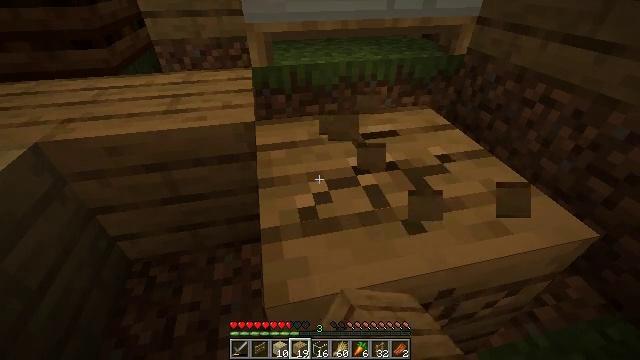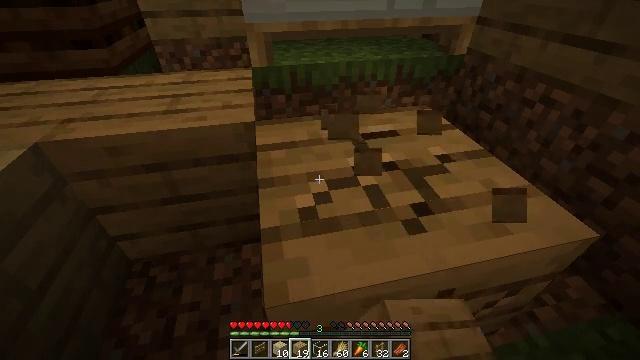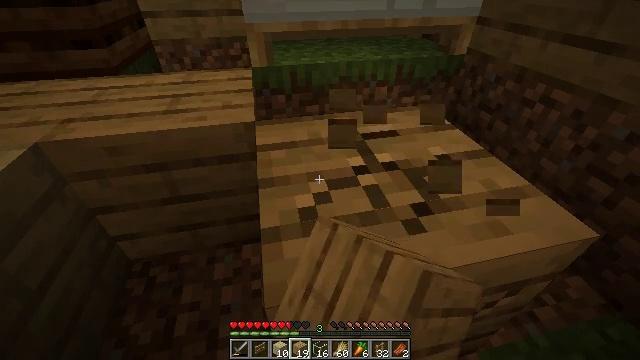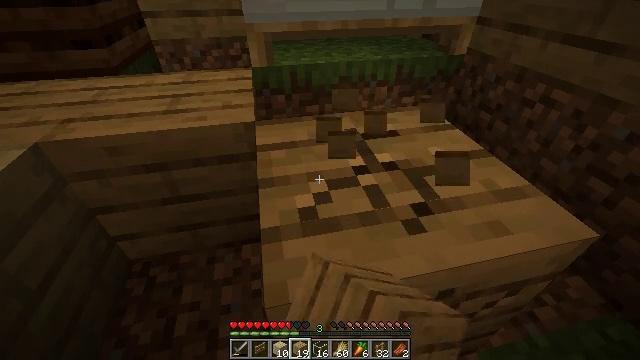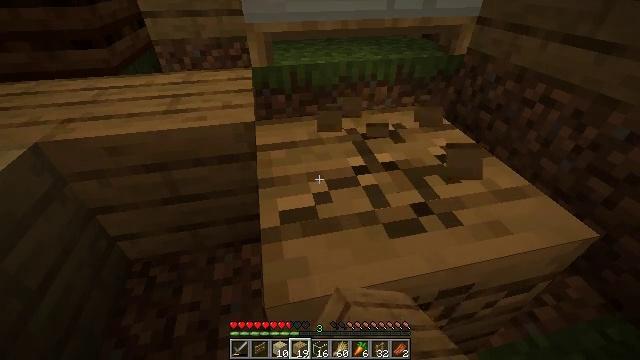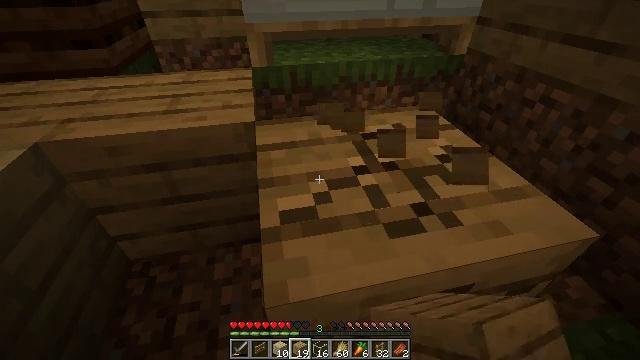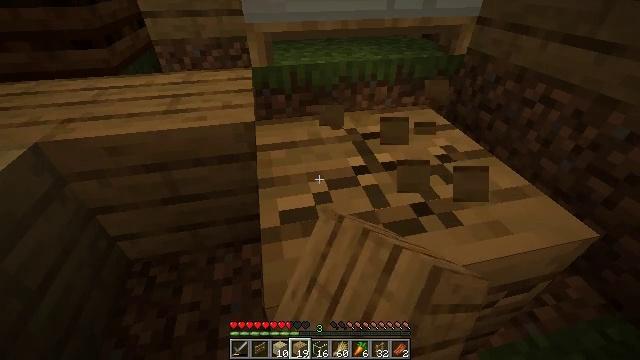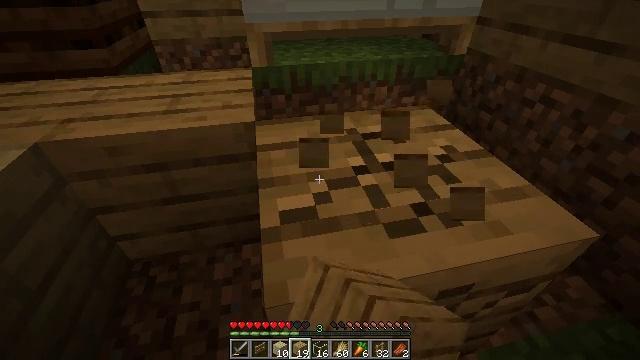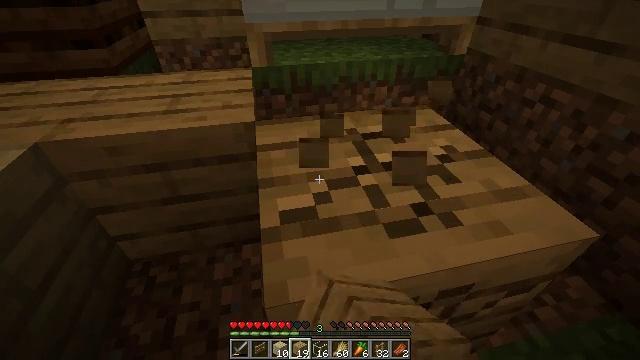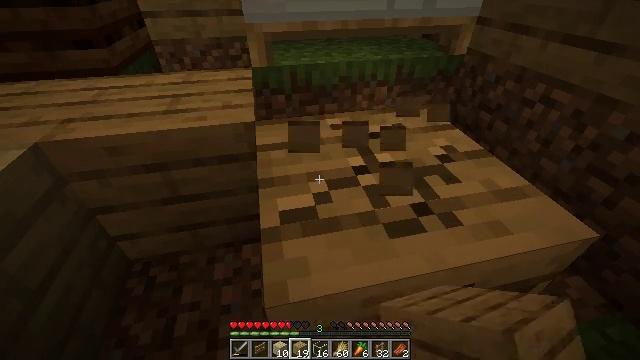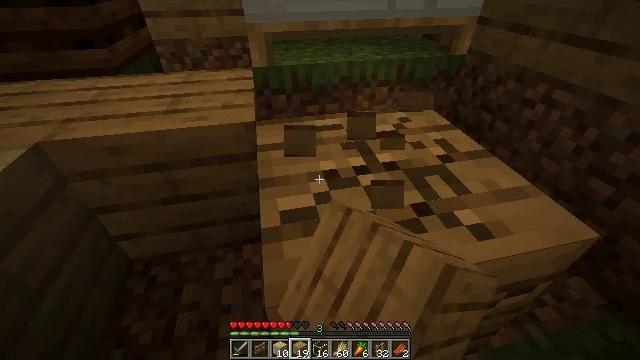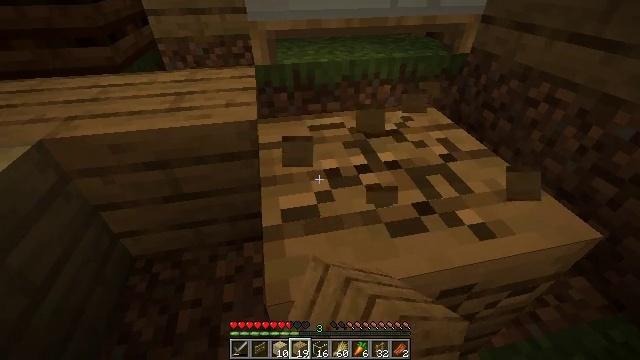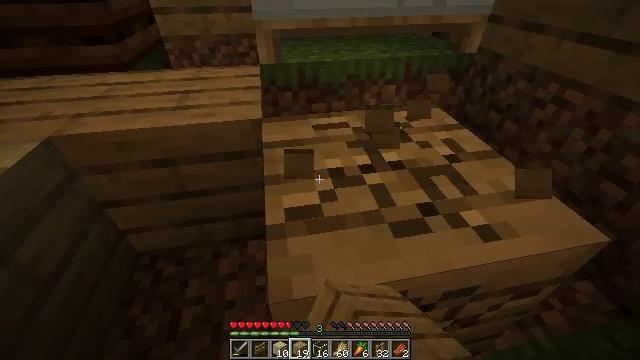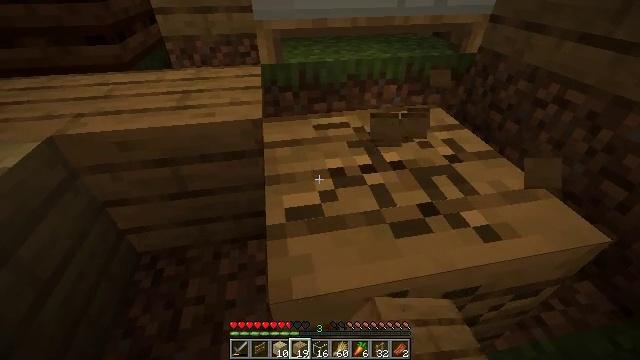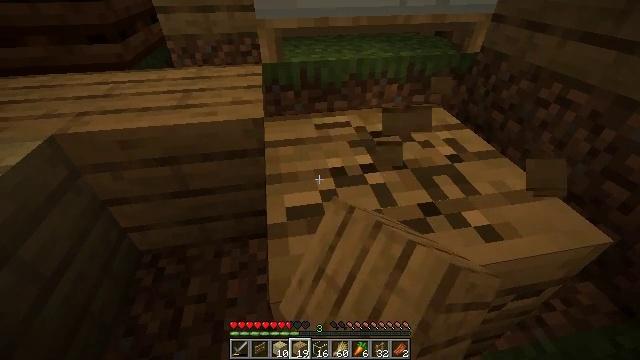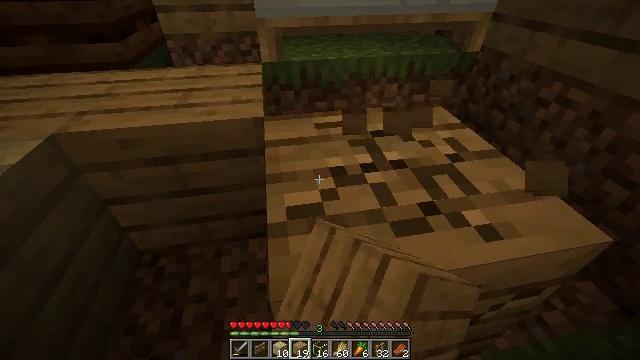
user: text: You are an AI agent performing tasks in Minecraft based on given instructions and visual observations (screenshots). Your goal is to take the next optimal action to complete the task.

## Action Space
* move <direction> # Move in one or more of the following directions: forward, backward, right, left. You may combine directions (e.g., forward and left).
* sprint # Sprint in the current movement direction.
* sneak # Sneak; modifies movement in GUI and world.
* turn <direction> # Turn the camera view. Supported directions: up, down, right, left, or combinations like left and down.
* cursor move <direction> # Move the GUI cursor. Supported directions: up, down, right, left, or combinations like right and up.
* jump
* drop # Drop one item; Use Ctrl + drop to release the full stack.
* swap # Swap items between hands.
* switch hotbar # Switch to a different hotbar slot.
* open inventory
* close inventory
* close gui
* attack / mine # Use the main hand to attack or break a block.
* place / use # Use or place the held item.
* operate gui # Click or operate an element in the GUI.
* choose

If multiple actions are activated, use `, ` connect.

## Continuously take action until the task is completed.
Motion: motion action
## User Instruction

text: Mine planks.
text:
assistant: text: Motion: attack / mine
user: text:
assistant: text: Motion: attack / mine
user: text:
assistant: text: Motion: attack / mine
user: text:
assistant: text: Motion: attack / mine
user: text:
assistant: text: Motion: attack / mine
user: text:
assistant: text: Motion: attack / mine
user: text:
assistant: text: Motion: attack / mine
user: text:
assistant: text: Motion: attack / mine
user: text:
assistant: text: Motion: attack / mine
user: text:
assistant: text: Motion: attack / mine
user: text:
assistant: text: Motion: attack / mine
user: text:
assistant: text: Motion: turn left, attack / mine
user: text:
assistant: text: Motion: attack / mine
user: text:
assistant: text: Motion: attack / mine
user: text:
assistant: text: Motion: attack / mine
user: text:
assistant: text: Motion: attack / mine
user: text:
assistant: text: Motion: attack / mine
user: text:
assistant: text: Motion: attack / mine
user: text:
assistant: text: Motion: attack / mine
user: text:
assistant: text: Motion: attack / mine
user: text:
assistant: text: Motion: attack / mine
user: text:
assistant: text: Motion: attack / mine
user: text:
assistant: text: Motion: attack / mine
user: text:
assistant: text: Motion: attack / mine
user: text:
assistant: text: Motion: attack / mine
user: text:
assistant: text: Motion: attack / mine
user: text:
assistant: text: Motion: attack / mine
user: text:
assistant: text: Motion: attack / mine
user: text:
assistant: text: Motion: attack / mine
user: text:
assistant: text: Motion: attack / mine